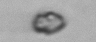
Label: Heterocapsa_rotundata